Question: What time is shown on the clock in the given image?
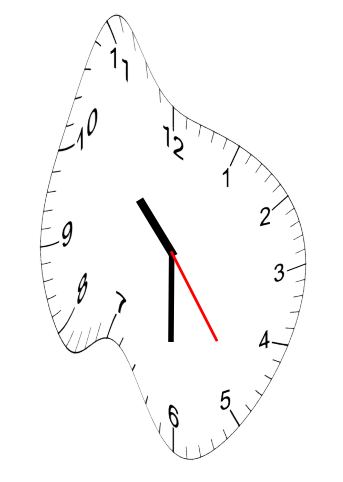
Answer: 10:30:24